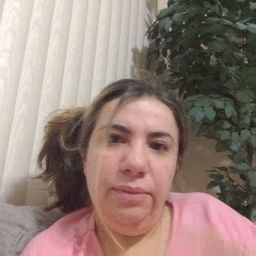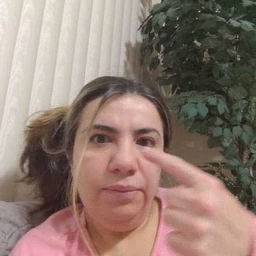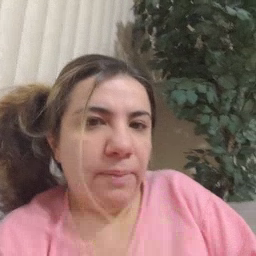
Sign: eye